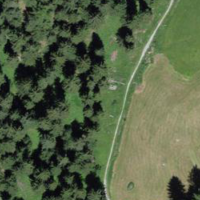
EUNIS habitat code: 43
Species observed at this site:
Aconitum degenii